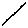
Label: line